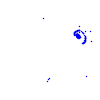
Particle: electron